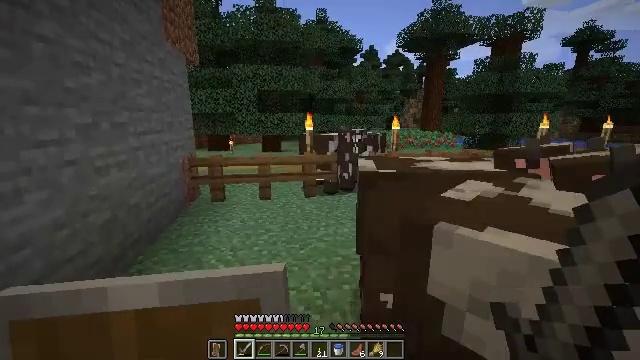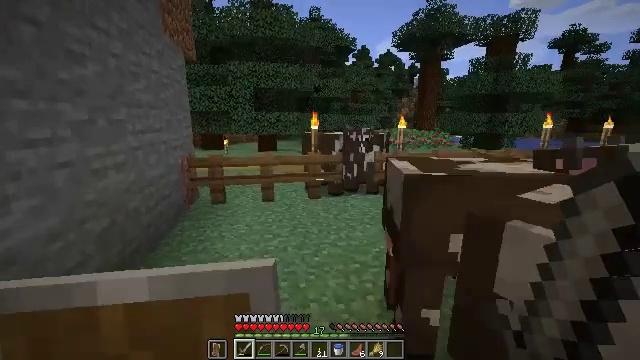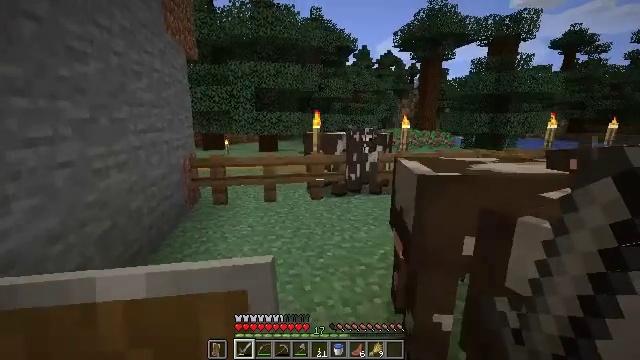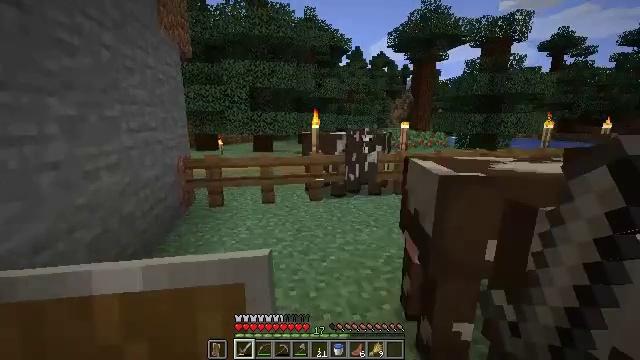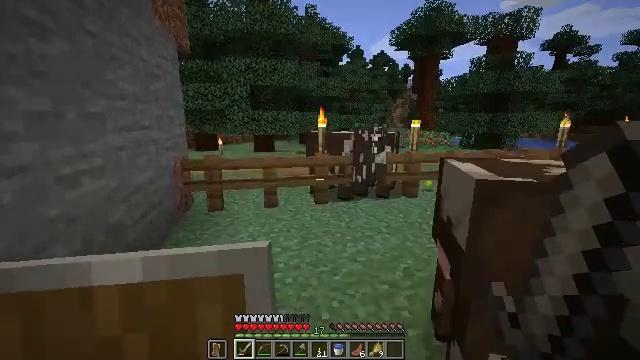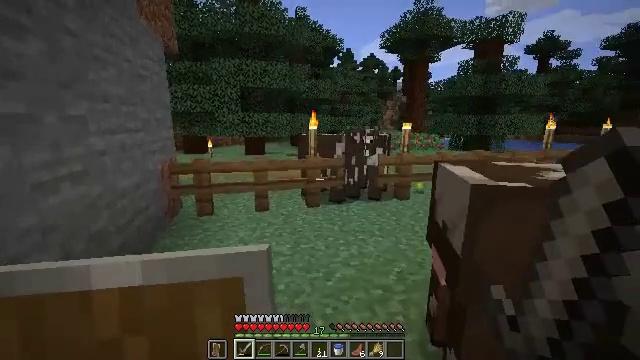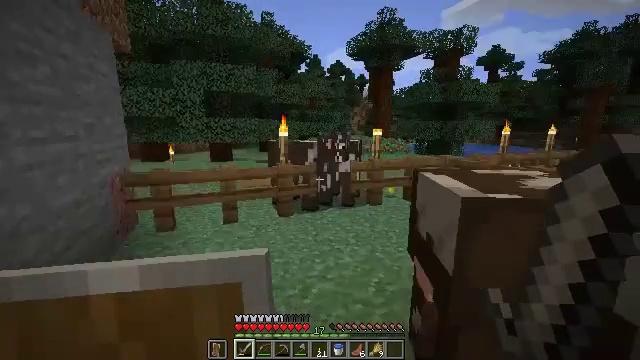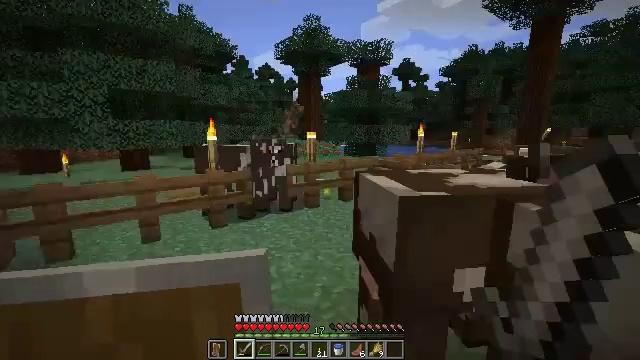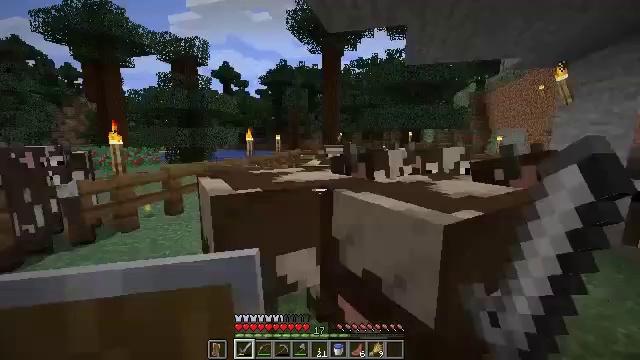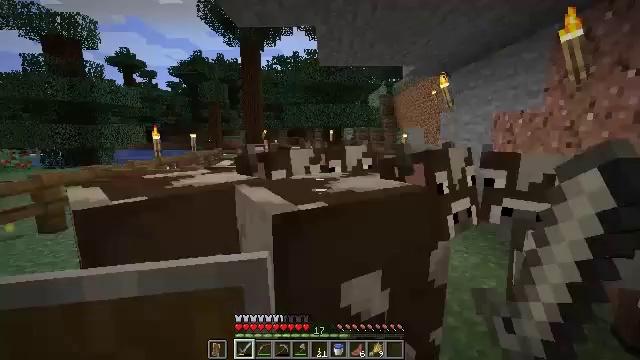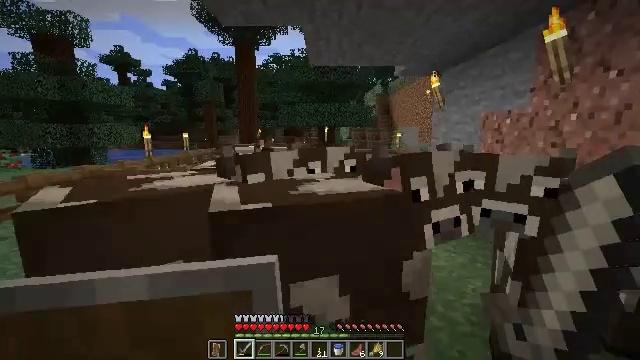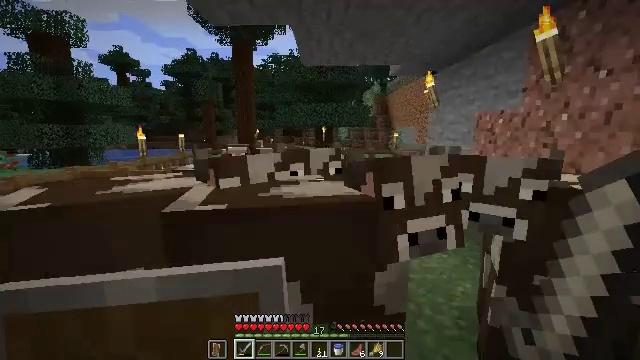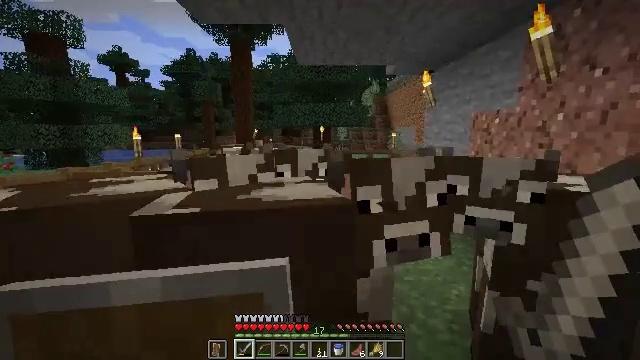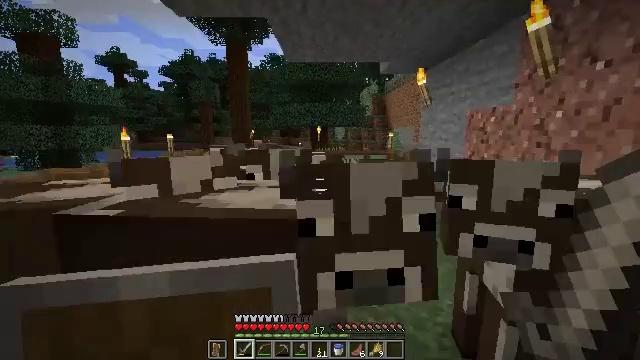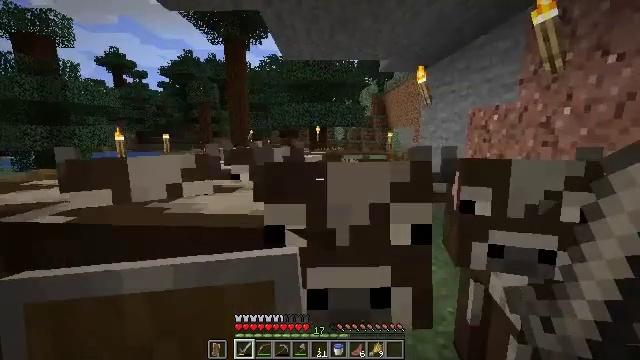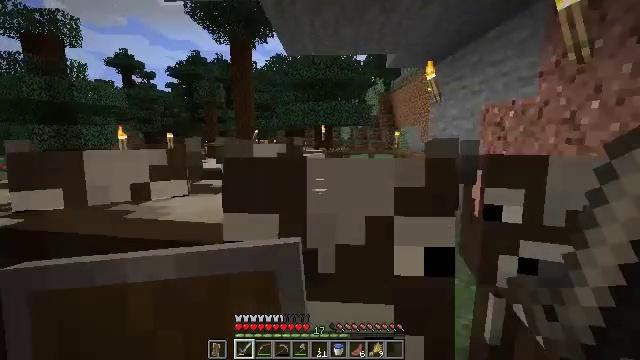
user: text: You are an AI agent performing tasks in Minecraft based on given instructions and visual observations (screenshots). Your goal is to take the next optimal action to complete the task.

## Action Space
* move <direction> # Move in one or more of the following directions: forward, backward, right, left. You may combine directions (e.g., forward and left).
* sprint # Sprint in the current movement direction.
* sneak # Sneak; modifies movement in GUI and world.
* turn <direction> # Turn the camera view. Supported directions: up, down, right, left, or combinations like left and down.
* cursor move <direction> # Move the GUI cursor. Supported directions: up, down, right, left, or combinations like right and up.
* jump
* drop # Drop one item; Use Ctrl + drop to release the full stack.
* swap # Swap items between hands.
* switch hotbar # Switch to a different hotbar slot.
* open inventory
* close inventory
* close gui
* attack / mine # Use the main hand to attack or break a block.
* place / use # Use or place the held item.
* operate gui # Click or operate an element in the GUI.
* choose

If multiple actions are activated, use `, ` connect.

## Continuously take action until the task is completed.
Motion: motion action
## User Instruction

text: Remove the spruce fence from the structure.
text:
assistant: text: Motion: move forward and move left, turn right
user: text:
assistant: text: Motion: move forward and move left
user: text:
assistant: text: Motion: move forward, turn right
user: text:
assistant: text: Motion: move forward
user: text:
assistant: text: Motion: move forward, turn right
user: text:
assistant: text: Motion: turn right and up
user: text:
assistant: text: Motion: turn right
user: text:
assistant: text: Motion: move right, turn right
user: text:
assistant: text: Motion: move right, turn right
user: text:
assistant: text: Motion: move right
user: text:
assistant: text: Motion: move forward and move right
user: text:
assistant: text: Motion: move forward and move right
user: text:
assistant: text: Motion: move forward
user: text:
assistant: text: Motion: move forward
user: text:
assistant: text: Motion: move forward, turn left
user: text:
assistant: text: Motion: move forward, turn left and down
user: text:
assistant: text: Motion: move forward, sprint, turn left and down
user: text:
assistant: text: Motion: move forward, sprint, turn left
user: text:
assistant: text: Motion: move forward, sprint
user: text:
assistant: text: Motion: move forward
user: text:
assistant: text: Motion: move forward
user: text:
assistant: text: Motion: move forward, turn left
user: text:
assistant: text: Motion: move forward
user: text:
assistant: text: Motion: move forward, turn left
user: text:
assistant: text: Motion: move forward, turn left
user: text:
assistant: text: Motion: move forward, turn left
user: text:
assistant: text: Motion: move forward, turn left
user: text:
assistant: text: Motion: move forward, turn left and down
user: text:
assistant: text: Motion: move forward, turn left and down
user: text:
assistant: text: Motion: move forward, turn left and down